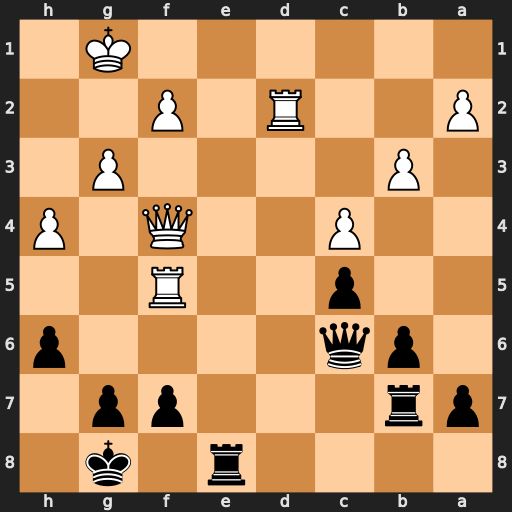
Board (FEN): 4r1k1/pr3pp1/1pq4p/2p2R2/2P2Q1P/1P4P1/P2R1P2/6K1
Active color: b
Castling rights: -
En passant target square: -
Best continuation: Re1+ Kh2 Qh1#